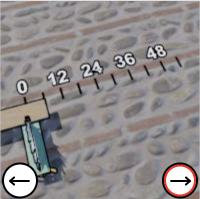
Task: length
Answer: 6
First scale value: 12.0